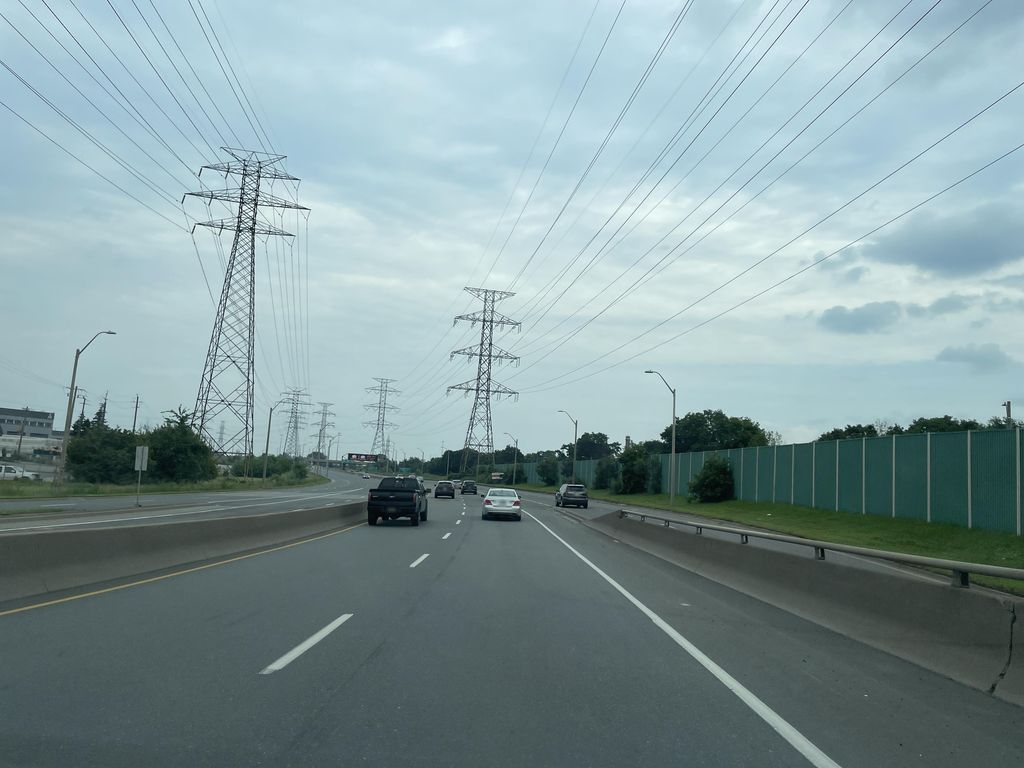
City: hamilton